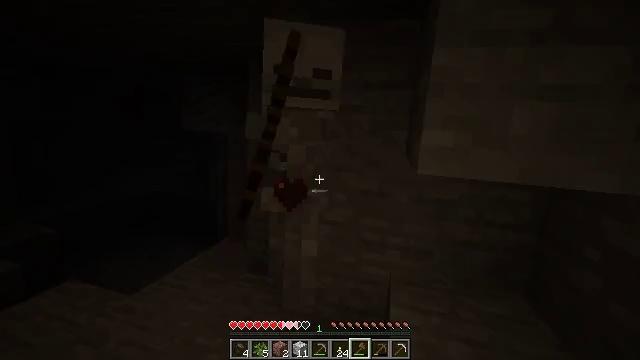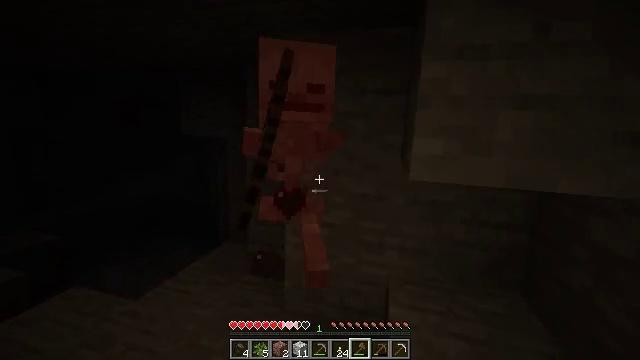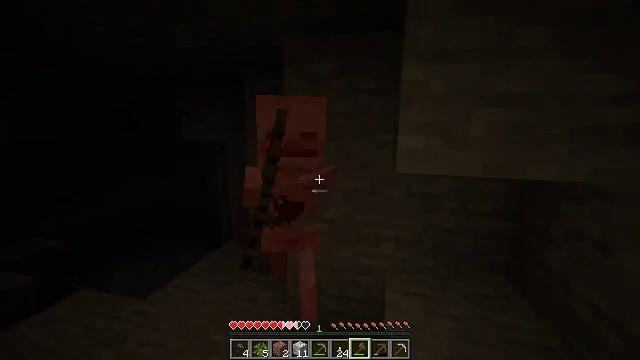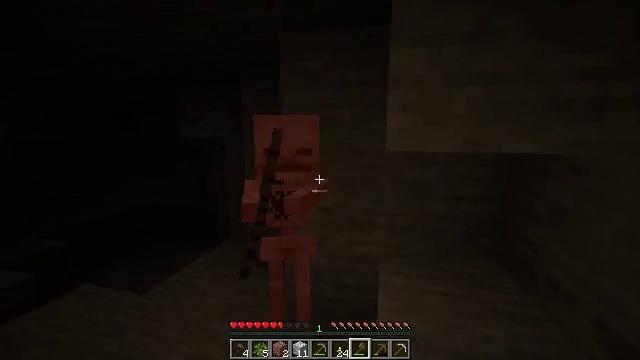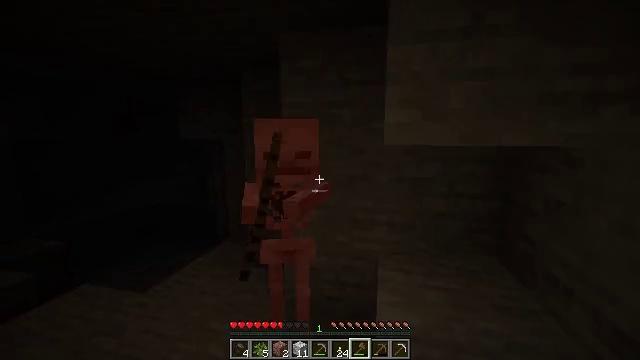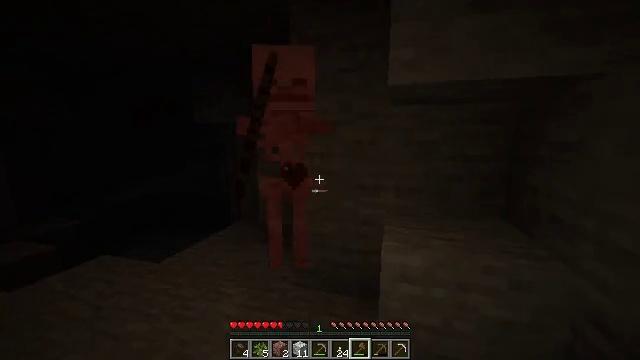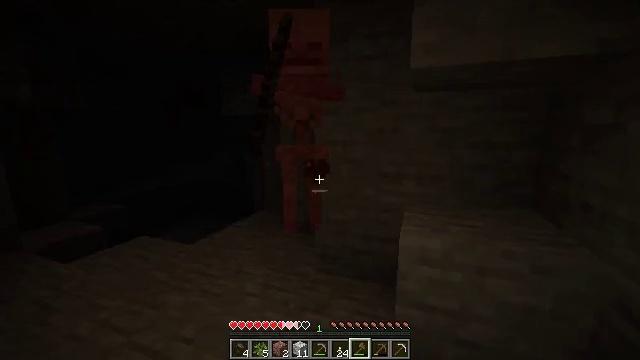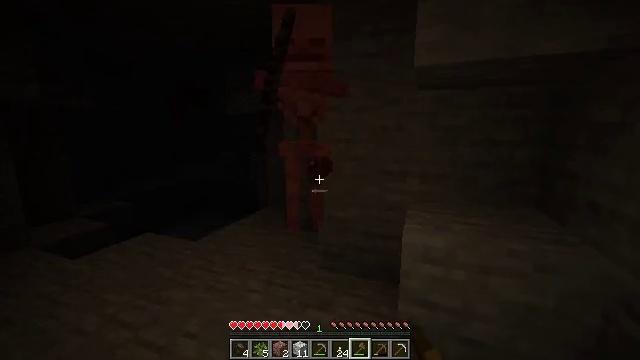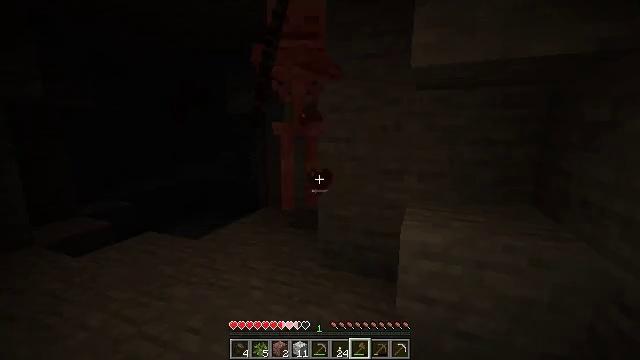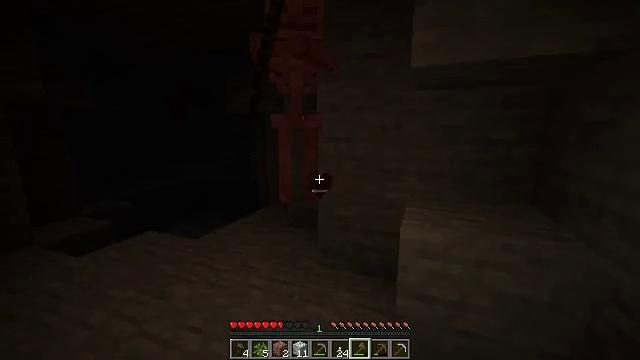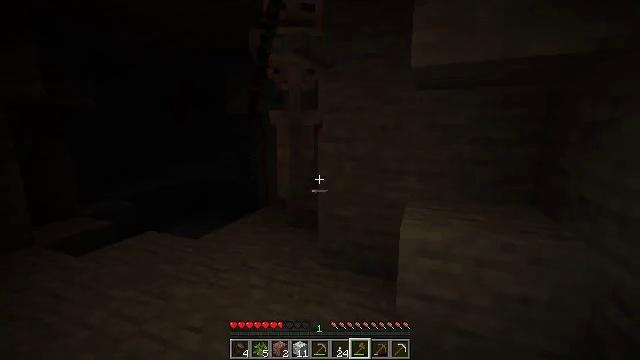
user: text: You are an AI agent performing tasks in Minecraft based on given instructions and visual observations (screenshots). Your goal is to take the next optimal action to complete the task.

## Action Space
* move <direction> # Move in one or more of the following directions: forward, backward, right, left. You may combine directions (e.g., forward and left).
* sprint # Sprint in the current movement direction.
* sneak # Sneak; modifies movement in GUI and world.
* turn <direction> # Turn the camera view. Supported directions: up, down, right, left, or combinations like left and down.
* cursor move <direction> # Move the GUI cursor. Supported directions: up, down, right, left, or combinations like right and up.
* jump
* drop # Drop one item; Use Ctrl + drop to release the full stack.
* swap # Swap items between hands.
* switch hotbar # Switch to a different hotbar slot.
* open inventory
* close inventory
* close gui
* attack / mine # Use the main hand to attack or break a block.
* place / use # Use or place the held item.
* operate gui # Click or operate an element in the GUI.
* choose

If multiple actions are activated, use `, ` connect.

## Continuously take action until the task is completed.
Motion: motion action
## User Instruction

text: Kill a skeleton.
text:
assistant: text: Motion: no_op
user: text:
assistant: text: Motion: no_op
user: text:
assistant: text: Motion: no_op
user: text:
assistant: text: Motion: no_op
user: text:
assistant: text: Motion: turn left
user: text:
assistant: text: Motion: turn left and down, attack / mine
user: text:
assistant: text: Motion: attack / mine
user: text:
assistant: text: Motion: attack / mine
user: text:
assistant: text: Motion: attack / mine
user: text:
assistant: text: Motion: attack / mine
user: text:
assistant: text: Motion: attack / mine